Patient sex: M
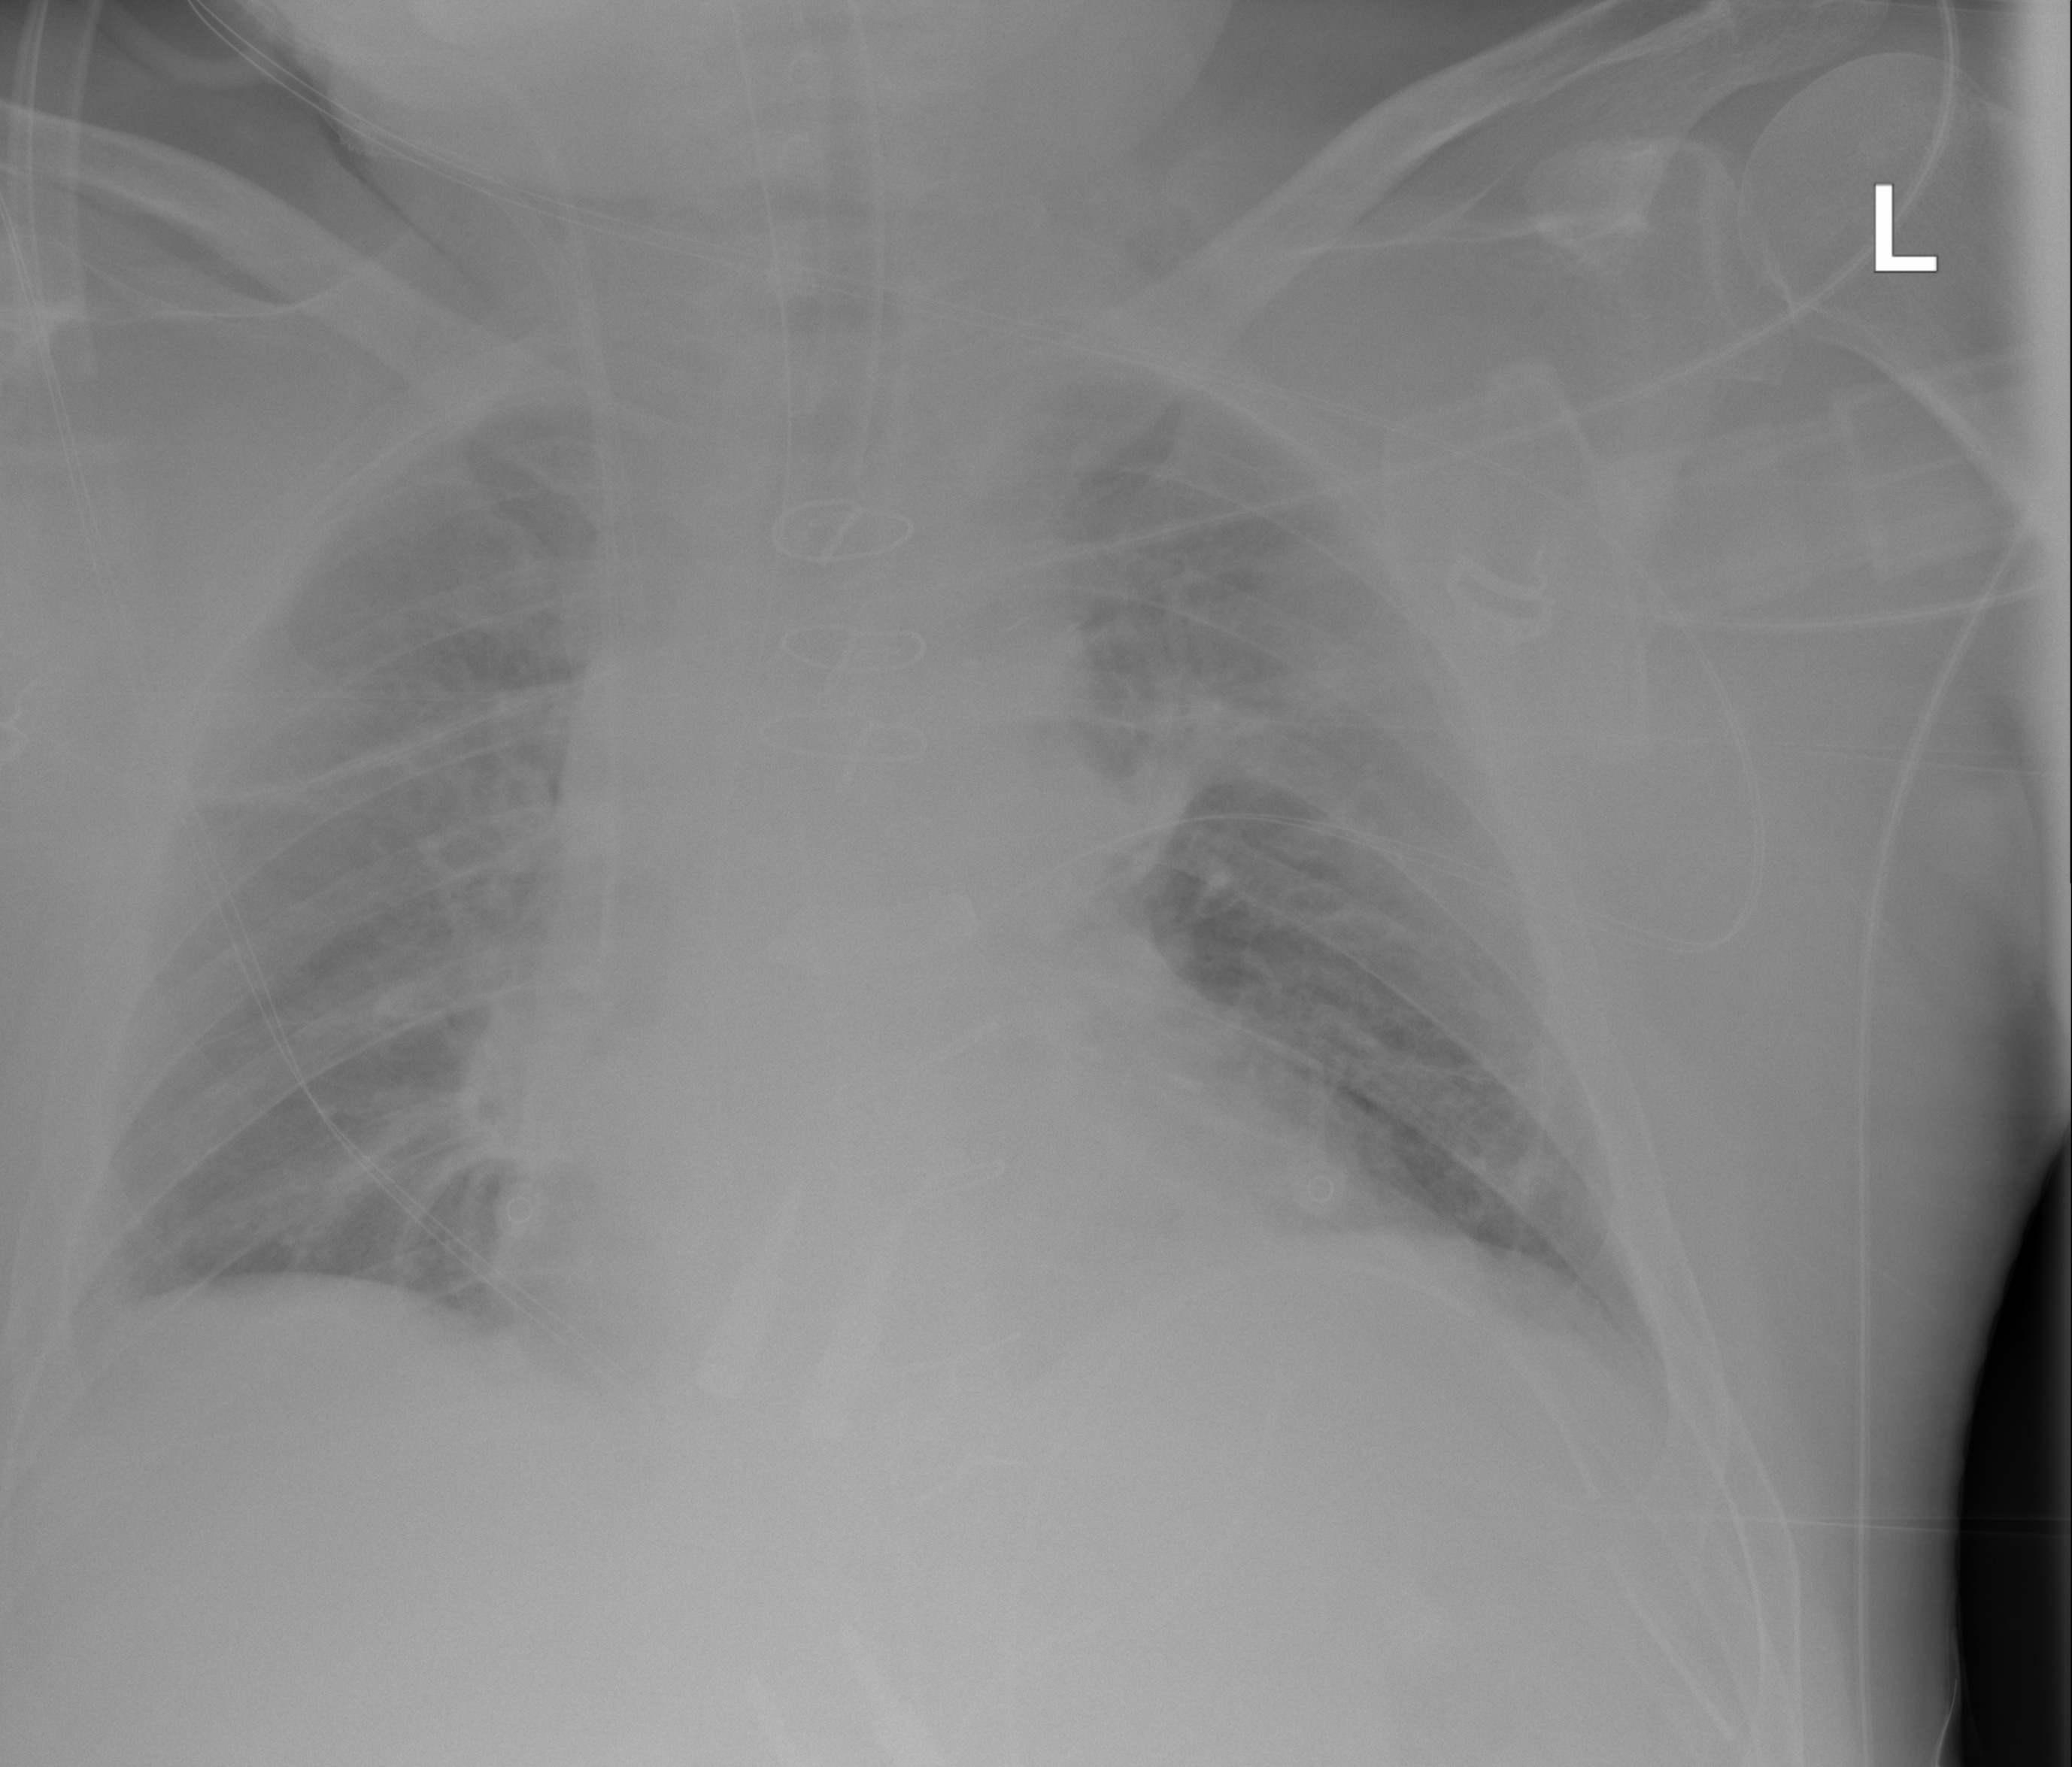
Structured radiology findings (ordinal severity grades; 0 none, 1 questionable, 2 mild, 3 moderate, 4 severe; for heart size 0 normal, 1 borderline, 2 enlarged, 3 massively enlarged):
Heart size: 2
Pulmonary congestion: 2
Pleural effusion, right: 0
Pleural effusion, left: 0
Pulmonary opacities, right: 0
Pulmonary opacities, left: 0
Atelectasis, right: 2
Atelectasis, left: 2